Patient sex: M
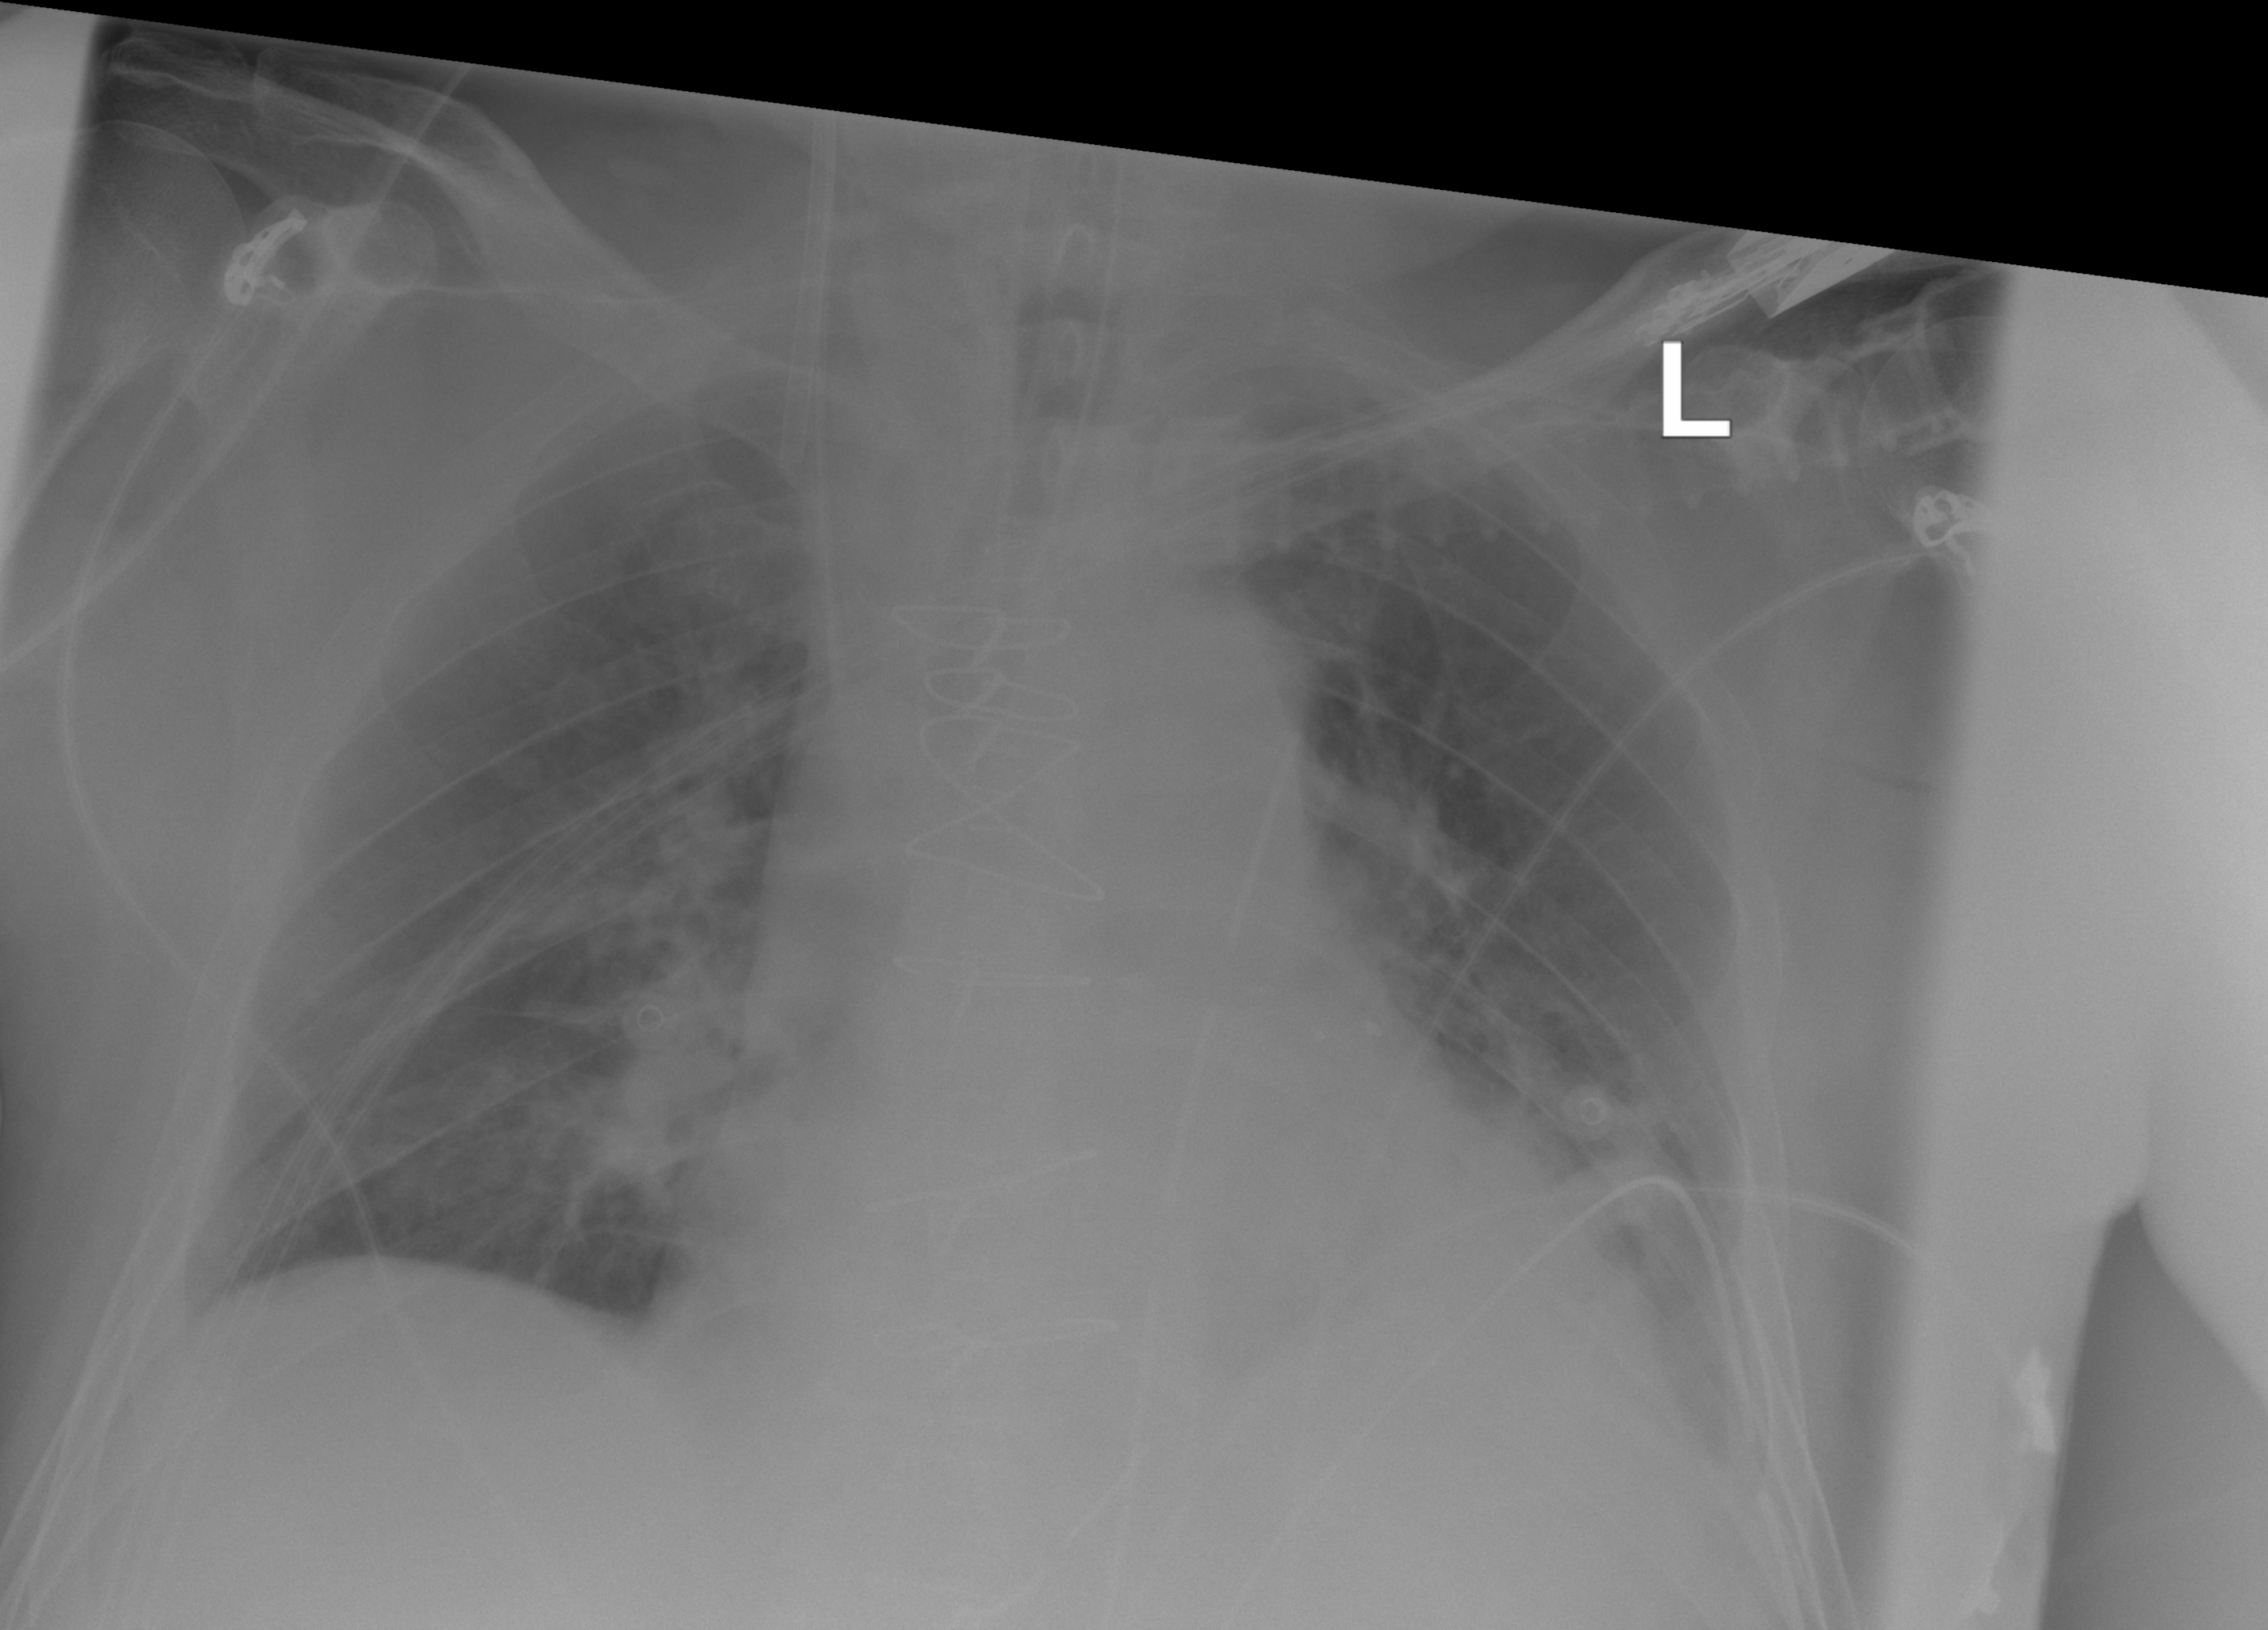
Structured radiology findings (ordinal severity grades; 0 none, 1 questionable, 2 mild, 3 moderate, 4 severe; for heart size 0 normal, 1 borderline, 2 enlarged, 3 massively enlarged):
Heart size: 2
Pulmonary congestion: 0
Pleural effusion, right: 0
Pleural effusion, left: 2
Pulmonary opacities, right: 0
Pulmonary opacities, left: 0
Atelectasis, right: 1
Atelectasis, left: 1